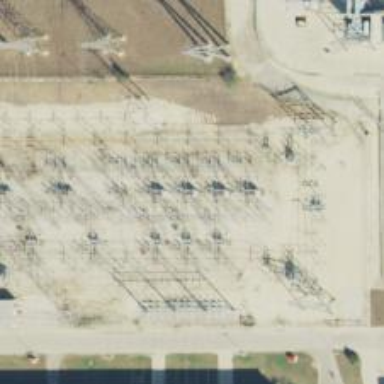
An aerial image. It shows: Switch used for power control.